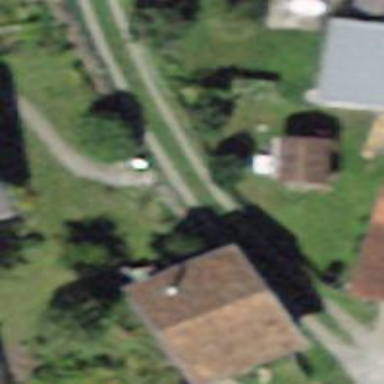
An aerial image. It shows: Driveway with fine gravel surface and no sidewalk.